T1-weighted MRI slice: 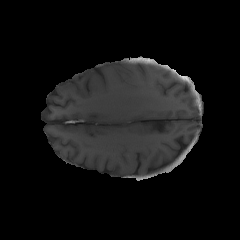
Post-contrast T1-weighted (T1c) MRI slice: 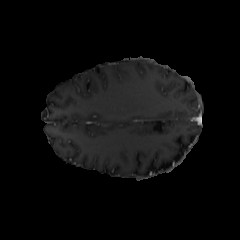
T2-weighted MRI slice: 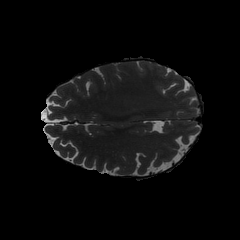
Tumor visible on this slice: no